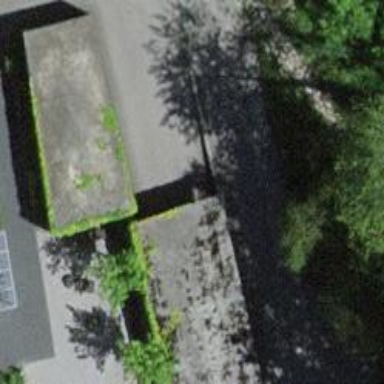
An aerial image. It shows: Parking entrance.